Question: I have a simple line chart that I've added data labels to:

But I don't want all those labels. I only want the top and bottom 10% (arbitrary number) values to be shown. For example, in the picture I'd only want the labels for 51, 54, 57, 61, 66, 68, 74 to show. I can manually delete the other labels but the chart data changes dynamically over time. Is there a method for accomplishing this? The text in those labels is a placeholder right now and will eventually be 6-10 characters long, at which point having all those labels will just be a complete mess.
I'm not real confident in VBA so I'd only like to fall back on that as a last resort.
Thanks to Scott for his insightful answer. It works perfectly with a manually populated Data Labels column. However, some jury rigging is needed if one wants to populate it dynamically. I used the following formula to populate it:
'''
=IF(OR(O1=LARGE($O$1:$O$30,1),O1=LARGE($O$1:$O$30,2),O1=LARGE($O$1:$O$30,3)),O1,"")
'''
Basically, it copies cell values from column O to column P if the value in O is the top 1st, 2nd, or 3rd value in the list. If it's not any of those, it leaves the cell blank. But even if a cell is visually blank, Excel's charting functions interprets the value as 0 if there is a formula in the cell. This means the entire bottom of the graph has repeated data labels of "0%". To solve this I set the value of the FALSE parameter as a negative number and then changed the minimum value on the graph from automatic to 0. This leaves the unfit values below the bottom of the chart, out of visible range.
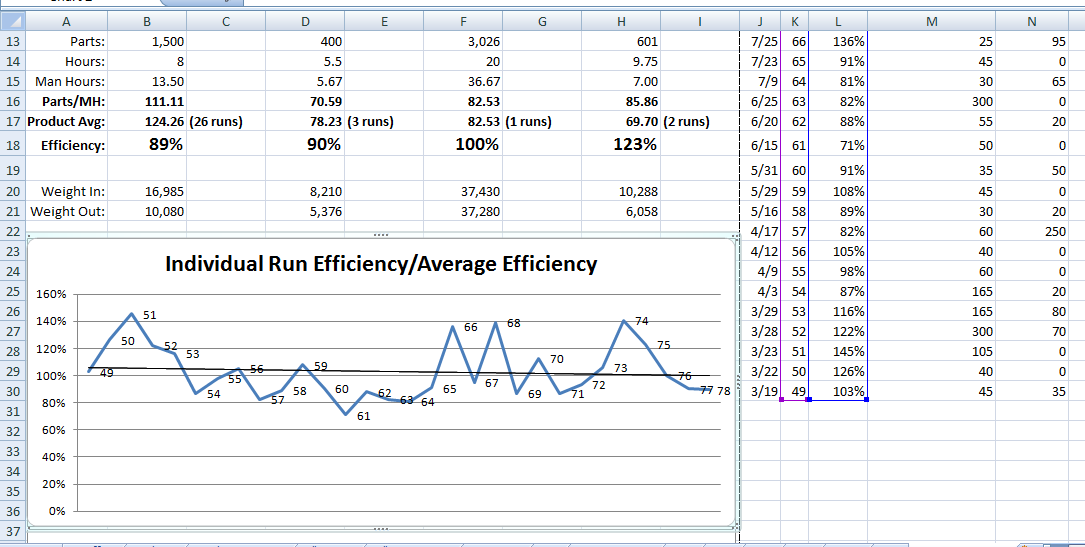
Answer: AHA!
Just when I thought there was no non-VBA solution other than picture links, my ingenuity came through :)
Here is what you can do, in stages:
1) Create a data set next to your original series column with only the values you want labels for (again, this can be formula driven to only select the top / bottom values). See column D below.

2) Add this data series to the chart and show the data labels.
3) Set the line color to No Line, so that it does not appear!
4) See Below!